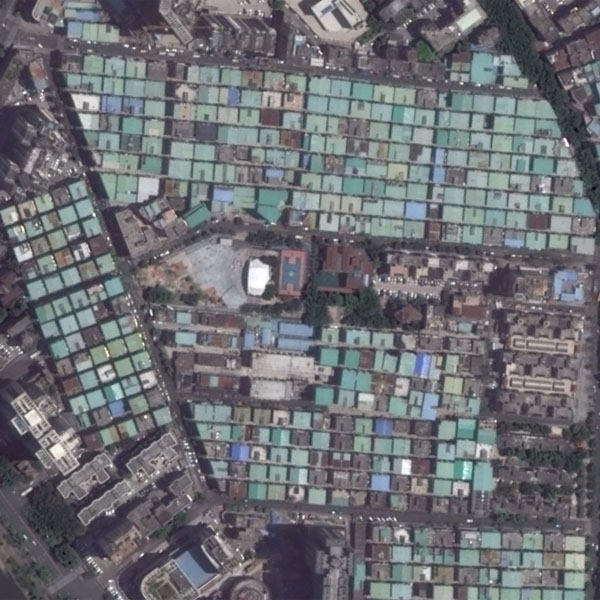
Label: Industrial